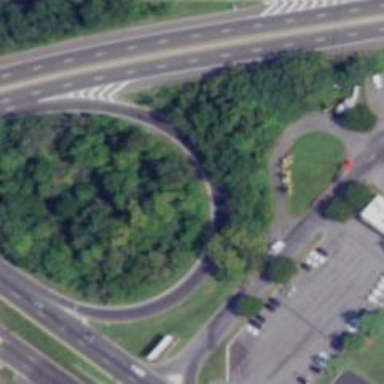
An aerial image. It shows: Trunk link highway.